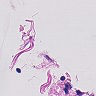
Metastatic tissue present: no